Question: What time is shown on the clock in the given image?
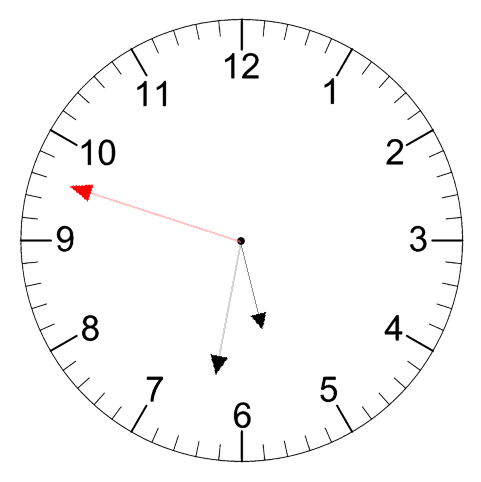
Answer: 05:31:48